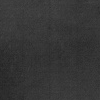
Atmospheric dust classification: dusty